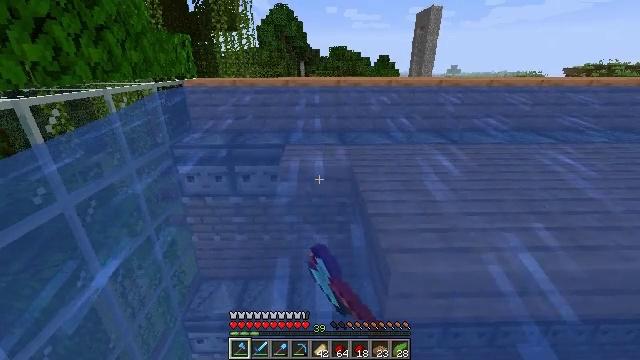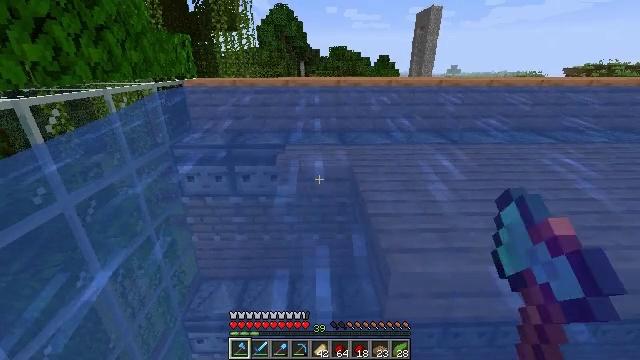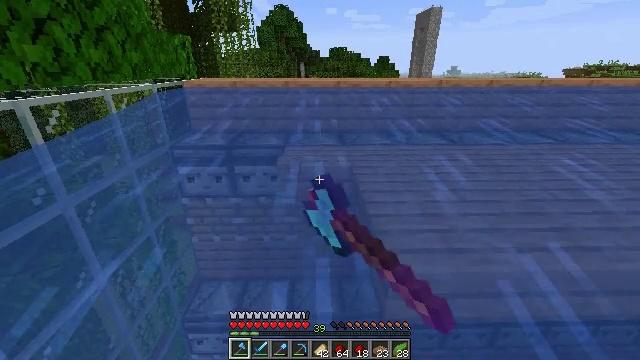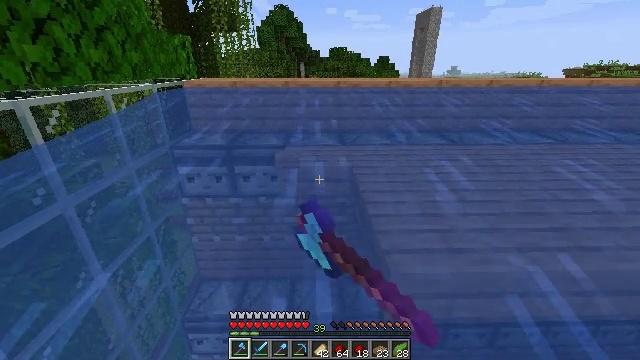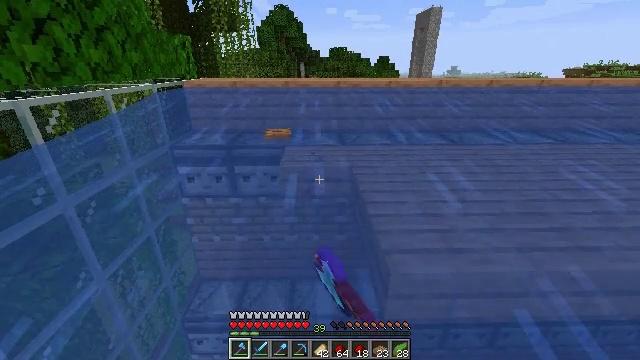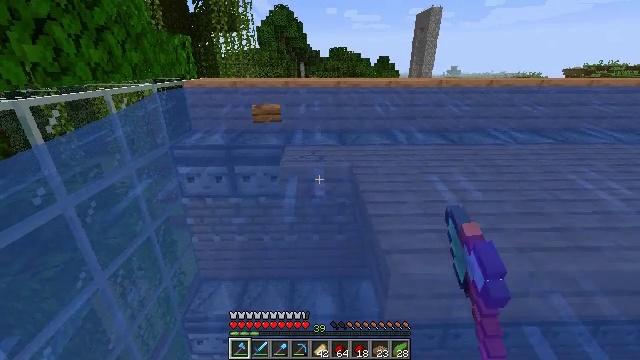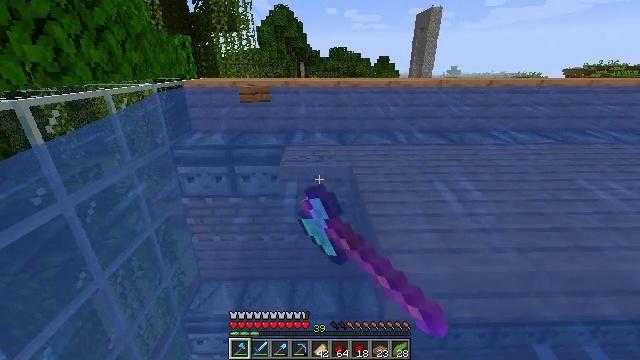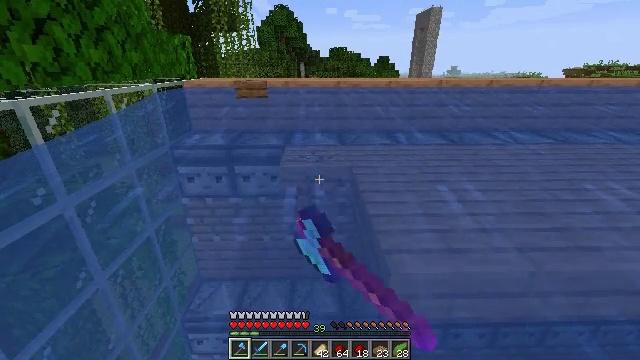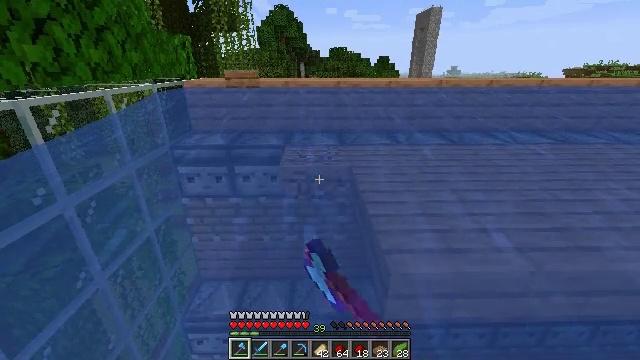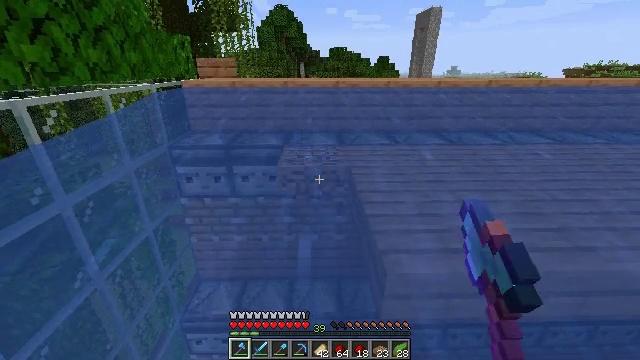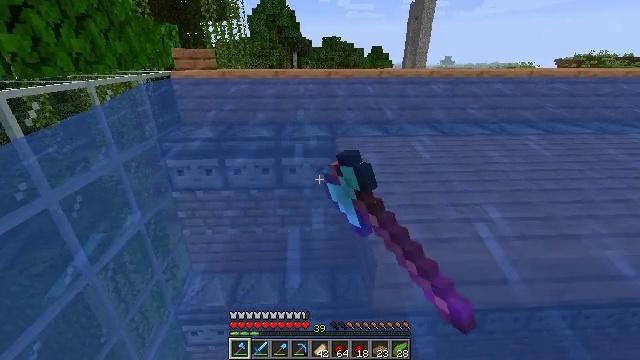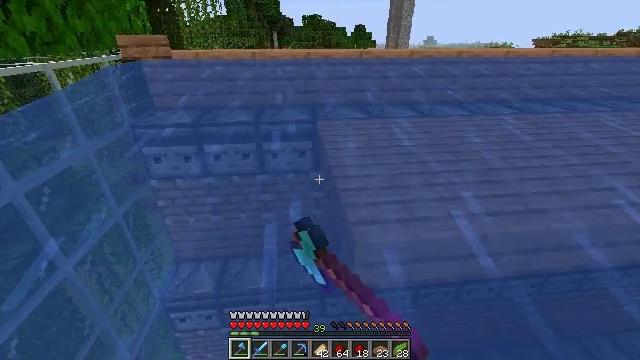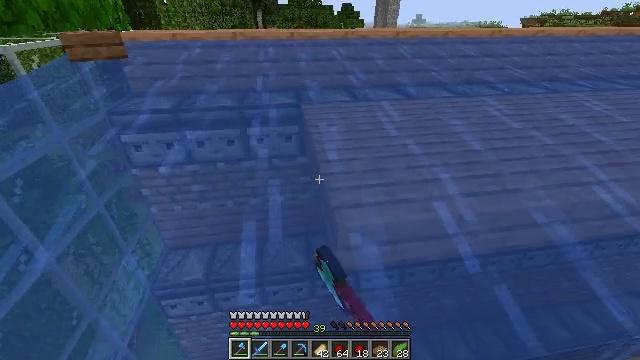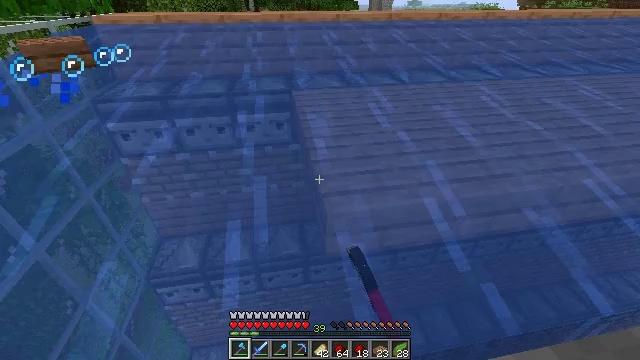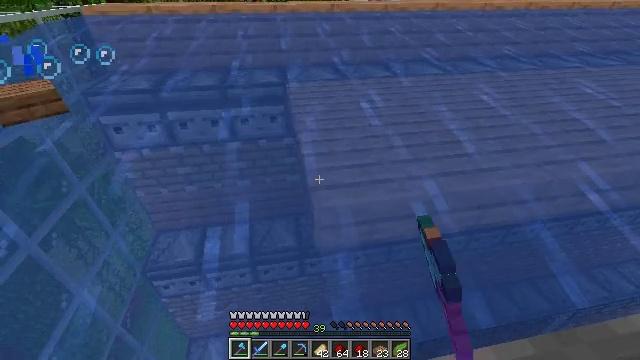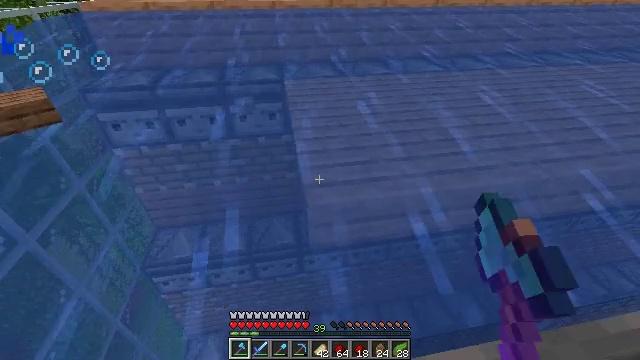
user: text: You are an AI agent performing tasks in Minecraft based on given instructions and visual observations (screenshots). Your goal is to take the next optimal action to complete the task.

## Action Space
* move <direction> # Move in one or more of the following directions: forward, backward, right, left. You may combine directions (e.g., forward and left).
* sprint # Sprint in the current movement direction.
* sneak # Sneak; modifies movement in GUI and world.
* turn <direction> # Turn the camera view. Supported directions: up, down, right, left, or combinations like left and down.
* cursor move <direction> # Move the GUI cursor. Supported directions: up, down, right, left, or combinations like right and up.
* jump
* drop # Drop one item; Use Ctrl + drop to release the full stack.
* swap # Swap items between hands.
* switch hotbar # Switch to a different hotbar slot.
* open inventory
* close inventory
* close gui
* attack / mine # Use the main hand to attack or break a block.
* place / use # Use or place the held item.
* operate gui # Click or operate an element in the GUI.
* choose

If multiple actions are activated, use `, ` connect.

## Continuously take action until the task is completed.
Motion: motion action
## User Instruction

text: Collect the jungle slab by destroying it.
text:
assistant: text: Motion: sneak, attack / mine
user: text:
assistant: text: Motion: sneak, attack / mine
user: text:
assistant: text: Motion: sneak, attack / mine
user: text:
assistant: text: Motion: sneak, attack / mine
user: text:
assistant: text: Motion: sneak, attack / mine
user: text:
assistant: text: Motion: sneak, attack / mine
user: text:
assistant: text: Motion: sneak, attack / mine
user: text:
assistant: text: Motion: sneak, attack / mine
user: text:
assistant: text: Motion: move right, sneak, attack / mine
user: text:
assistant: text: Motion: move right, sneak, turn right and down, attack / mine
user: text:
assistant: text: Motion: move right, sneak, turn right and down
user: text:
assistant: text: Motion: move right, sneak, turn right and down
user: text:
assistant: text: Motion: move right, sneak, turn right and down
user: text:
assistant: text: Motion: move right, sneak, turn down
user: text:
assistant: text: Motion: move right, sneak
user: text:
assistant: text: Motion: move right, sneak
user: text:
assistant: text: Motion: move right, sneak
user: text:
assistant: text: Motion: move right, sneak, turn left, attack / mine
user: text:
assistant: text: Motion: move right, sneak, turn left, attack / mine
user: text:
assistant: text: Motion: move right, sneak, attack / mine
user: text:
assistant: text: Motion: sneak, turn left, attack / mine
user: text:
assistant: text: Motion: sneak, turn left, attack / mine
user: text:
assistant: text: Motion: sneak, attack / mine
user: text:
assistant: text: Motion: sneak, attack / mine
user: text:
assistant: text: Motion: sneak, attack / mine
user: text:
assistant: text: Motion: sneak, attack / mine
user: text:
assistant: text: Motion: sneak, attack / mine
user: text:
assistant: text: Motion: sneak, attack / mine
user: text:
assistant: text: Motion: sneak, attack / mine
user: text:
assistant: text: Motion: sneak, attack / mine